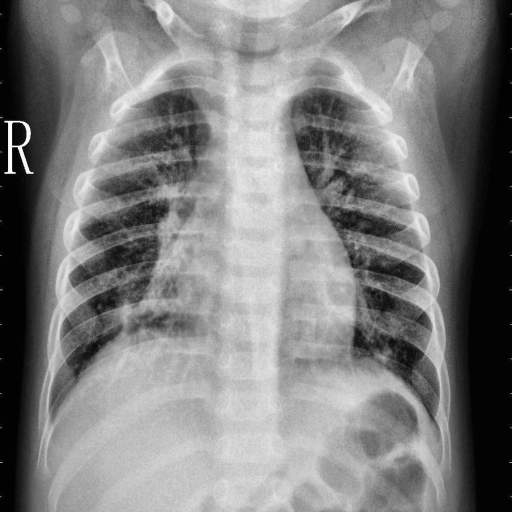
Finding: PNEUMONIA